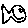
Label: fish